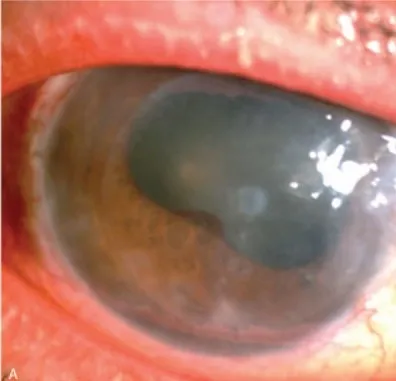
Cornea condition before.
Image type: medical_photograph (other_medical_photograph)